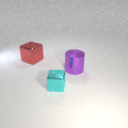
large red metal cube behind small cyan metal cube